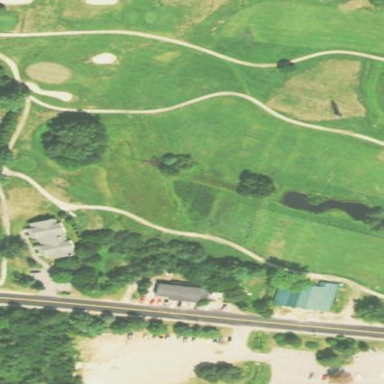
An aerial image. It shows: Water hazard on golf course. The hazard is natural water feature.